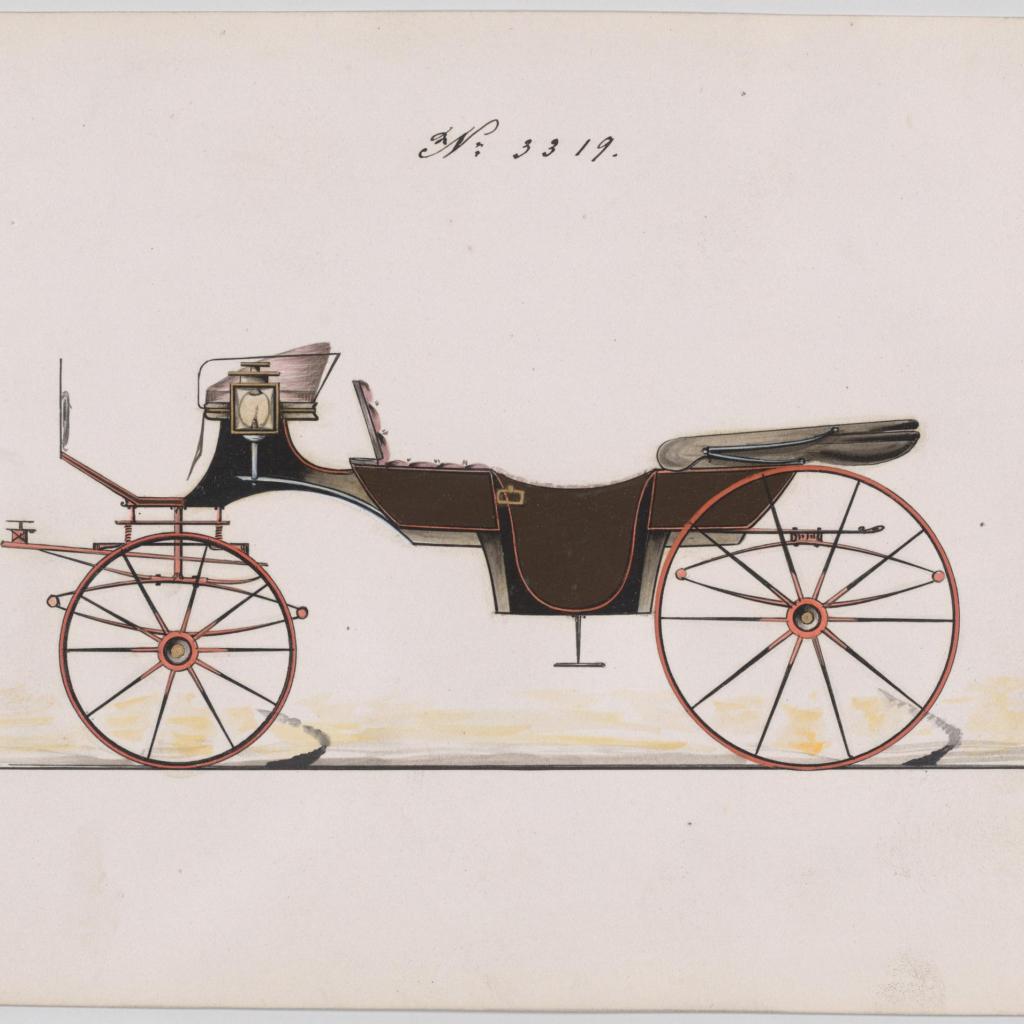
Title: Design for Vis-à-vis, no. 3319
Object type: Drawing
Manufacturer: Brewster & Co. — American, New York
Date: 1877
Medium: Pen and black ink, watercolor and gouache with gum arabic and metallic ink
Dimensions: Sheet: 6 3/16 x 9 in. (15.7 x 22.9 cm)
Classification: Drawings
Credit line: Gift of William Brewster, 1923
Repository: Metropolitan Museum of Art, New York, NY